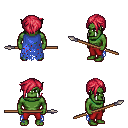
a pixel art fantasy rpg character, male body template, orc, green skin, blue tattered cape, red pants, ruby red pixie cut hairstyle, spear, four views (front, back, left, right), 2x2 character sprite sheet, small pixel art, hard edges, no anti-aliasing